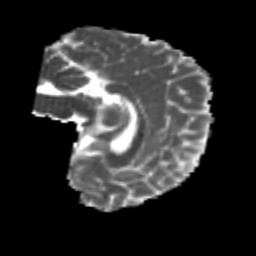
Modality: MD
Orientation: sagittal
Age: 21
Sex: female
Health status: healthy
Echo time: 0.074 s